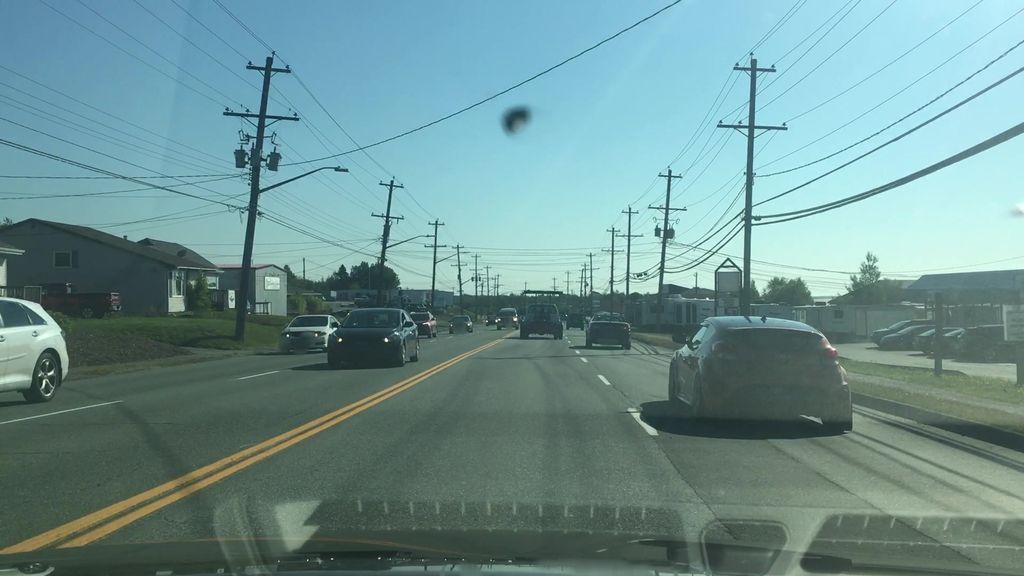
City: halifax